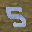
Label: 5